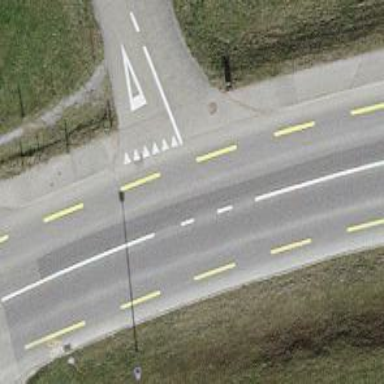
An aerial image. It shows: Road with "give way" sign.